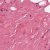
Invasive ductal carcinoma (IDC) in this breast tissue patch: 0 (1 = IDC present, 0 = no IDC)